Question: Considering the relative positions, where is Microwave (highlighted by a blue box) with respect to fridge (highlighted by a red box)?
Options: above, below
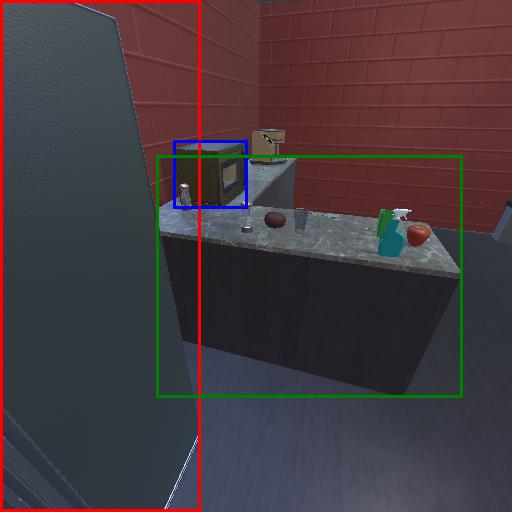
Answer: above